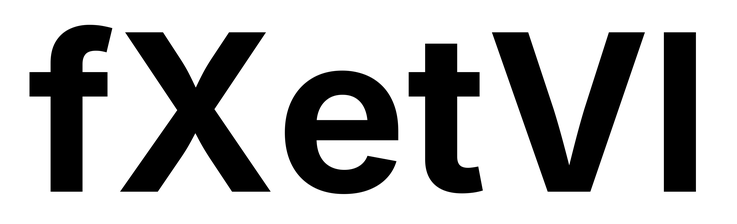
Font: Inter_Bold